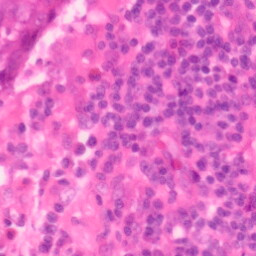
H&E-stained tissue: Colon